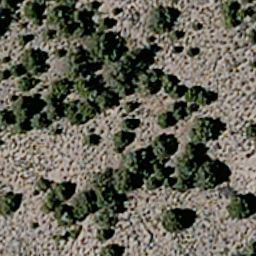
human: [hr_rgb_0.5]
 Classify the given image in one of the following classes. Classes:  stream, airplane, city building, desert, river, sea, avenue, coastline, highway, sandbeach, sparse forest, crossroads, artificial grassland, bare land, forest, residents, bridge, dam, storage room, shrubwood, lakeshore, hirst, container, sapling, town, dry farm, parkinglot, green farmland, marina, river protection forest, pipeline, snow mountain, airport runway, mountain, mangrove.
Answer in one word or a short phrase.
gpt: sparse forest